Field crop: maize
Growth stage: 2
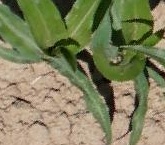
Species: maize